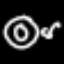
Label: donut